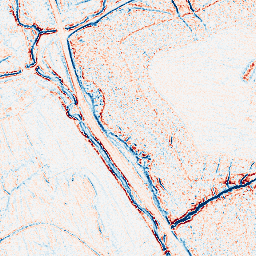
Category: edge_preserving
Decomposition family: bilateral
Decomposition parameters: d: 5
sigma_color: 150
sigma_space: 25
Upsampling method: bilinear
Upsampling parameters: scale: 4
Upsampling scale: 4